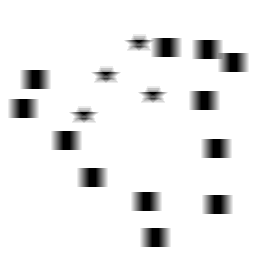
Squares: 12
Triangles: 0
Stars: 4
Total shapes: 16